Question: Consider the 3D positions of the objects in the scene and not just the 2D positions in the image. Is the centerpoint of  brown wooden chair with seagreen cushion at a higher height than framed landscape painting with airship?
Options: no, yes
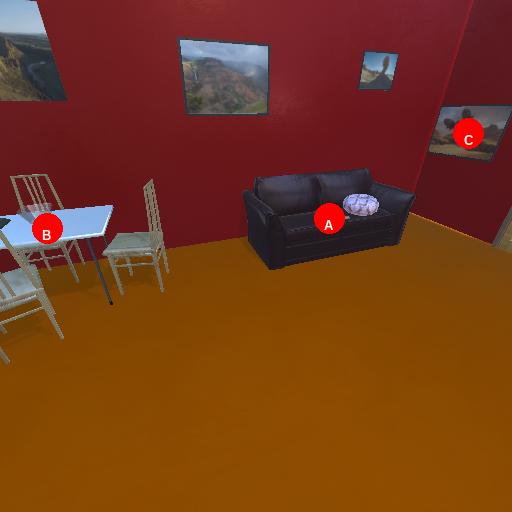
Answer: no